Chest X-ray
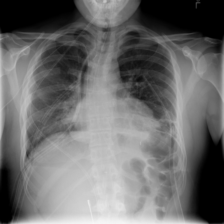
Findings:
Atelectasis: negative
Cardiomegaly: negative
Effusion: negative
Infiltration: negative
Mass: negative
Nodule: negative
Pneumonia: negative
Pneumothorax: positive
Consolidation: negative
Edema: negative
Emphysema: negative
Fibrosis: negative
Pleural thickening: negative
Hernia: negative